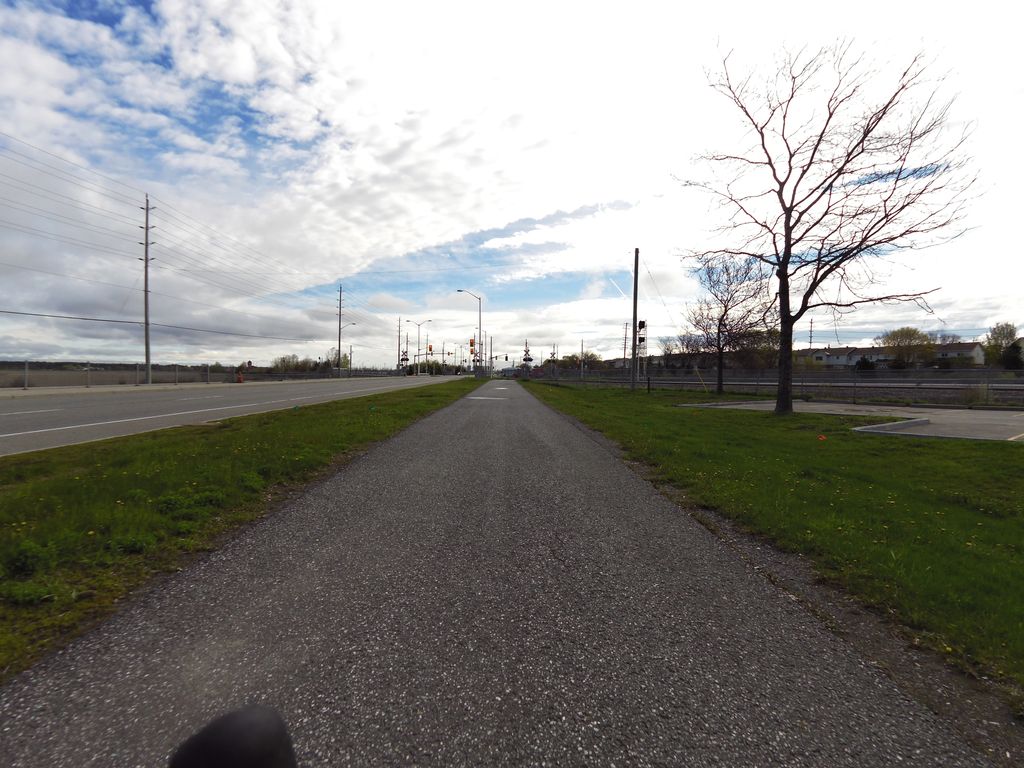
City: ottawa-gatineau